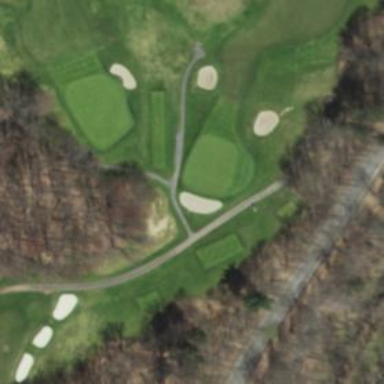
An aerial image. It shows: Path designated for golf carts.